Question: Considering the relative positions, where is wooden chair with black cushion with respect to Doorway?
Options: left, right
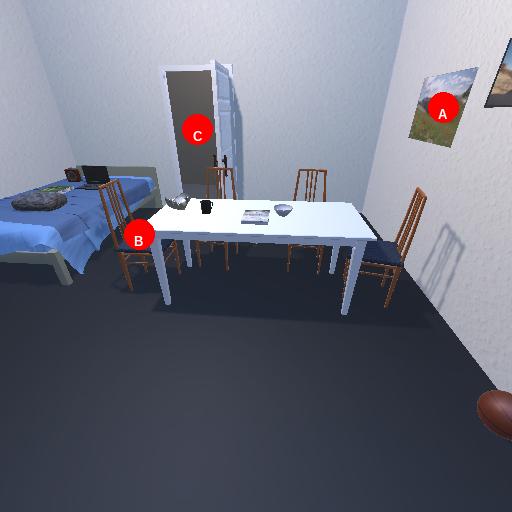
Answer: left